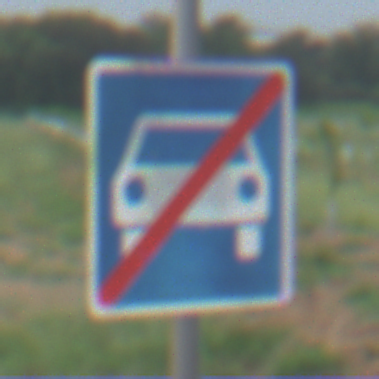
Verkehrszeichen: EndeKraftfahrstrasse
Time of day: SunriseSunset
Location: Outdoor (Nature)
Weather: PartlyCloudy
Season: NotSpecified
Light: Natural